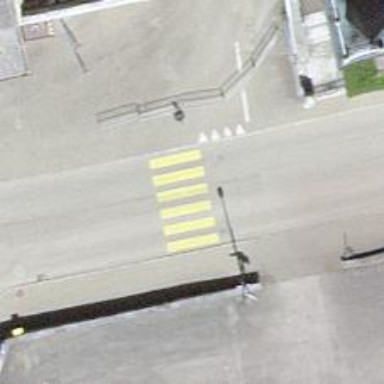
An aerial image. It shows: Marked road crossing.